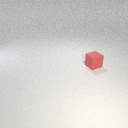
small red rubber cube